Question: I have a Java console app that's processing big xml files using DOM. Basically it creates xml files from data it takes from the DB.
Now, as you guess it's using large amount of memory but, to my surprise, it's not related to bad code but to "java heap space not shrinking".
I tried running my app from Eclipse using these JVM params:
'''
-Xmx700m -XX:MinHeapFreeRatio=10 -XX:MaxHeapFreeRatio=20
'''
i even added the
'''
-XX:-UseSerialGC
'''
as i found out that parallel GC ignores "MinHeap" and "MaxHeap" options. Even with all those options graph of my app's memory use looks like this:

As you can see, at one point my app takes ~400 MB of heap space, heap grows to ~650 MB, but few seconds later (when xml generation is done) my app goes down to 12MB of used heap, but "heap size" remains at ~650 MB. It takes 650 MB of my ram! It's bizzare, don't you think?
**Is there a way to force JVS to shrink availabe heap size to, like 150% of current used heap?**Like, if my app needs 15 MB of ram, heap size is ~20MB, when my app asks for 400 MB of ram, heap grows to ~600 MB and DROPS back to ~20 MB as soon as my app finish heavy-lifting operation?
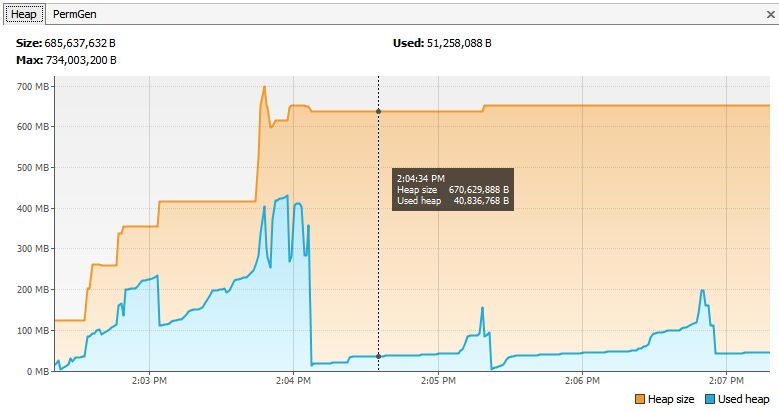
Answer: You should probably use Parallel collection and use -XX:-UseAdaptiveSizePolicy. Docs are for Java 1.5 but I can't find anything more recent.
> The implementation of -XX:+UseAdaptiveSizePolicy used by default with
the -XX:+UseParallelGC garbage collector has changed to consider three
goals: - - - The implementation checks (in this order):
1. If the GC pause time is greater than the pause time goal then reduce the generations sizes to better attain the goal.
2. If the pause time goal is being met then consider the application's throughput goal. If the application's throughput goal is not being met, then increase the sizes of the generations to better attain the goal.
3. If both the pause time goal and the throughput goal are being met, then the size of the generations are decreased to reduce footprint.
Added "-" per OP's suggestion.